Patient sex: F
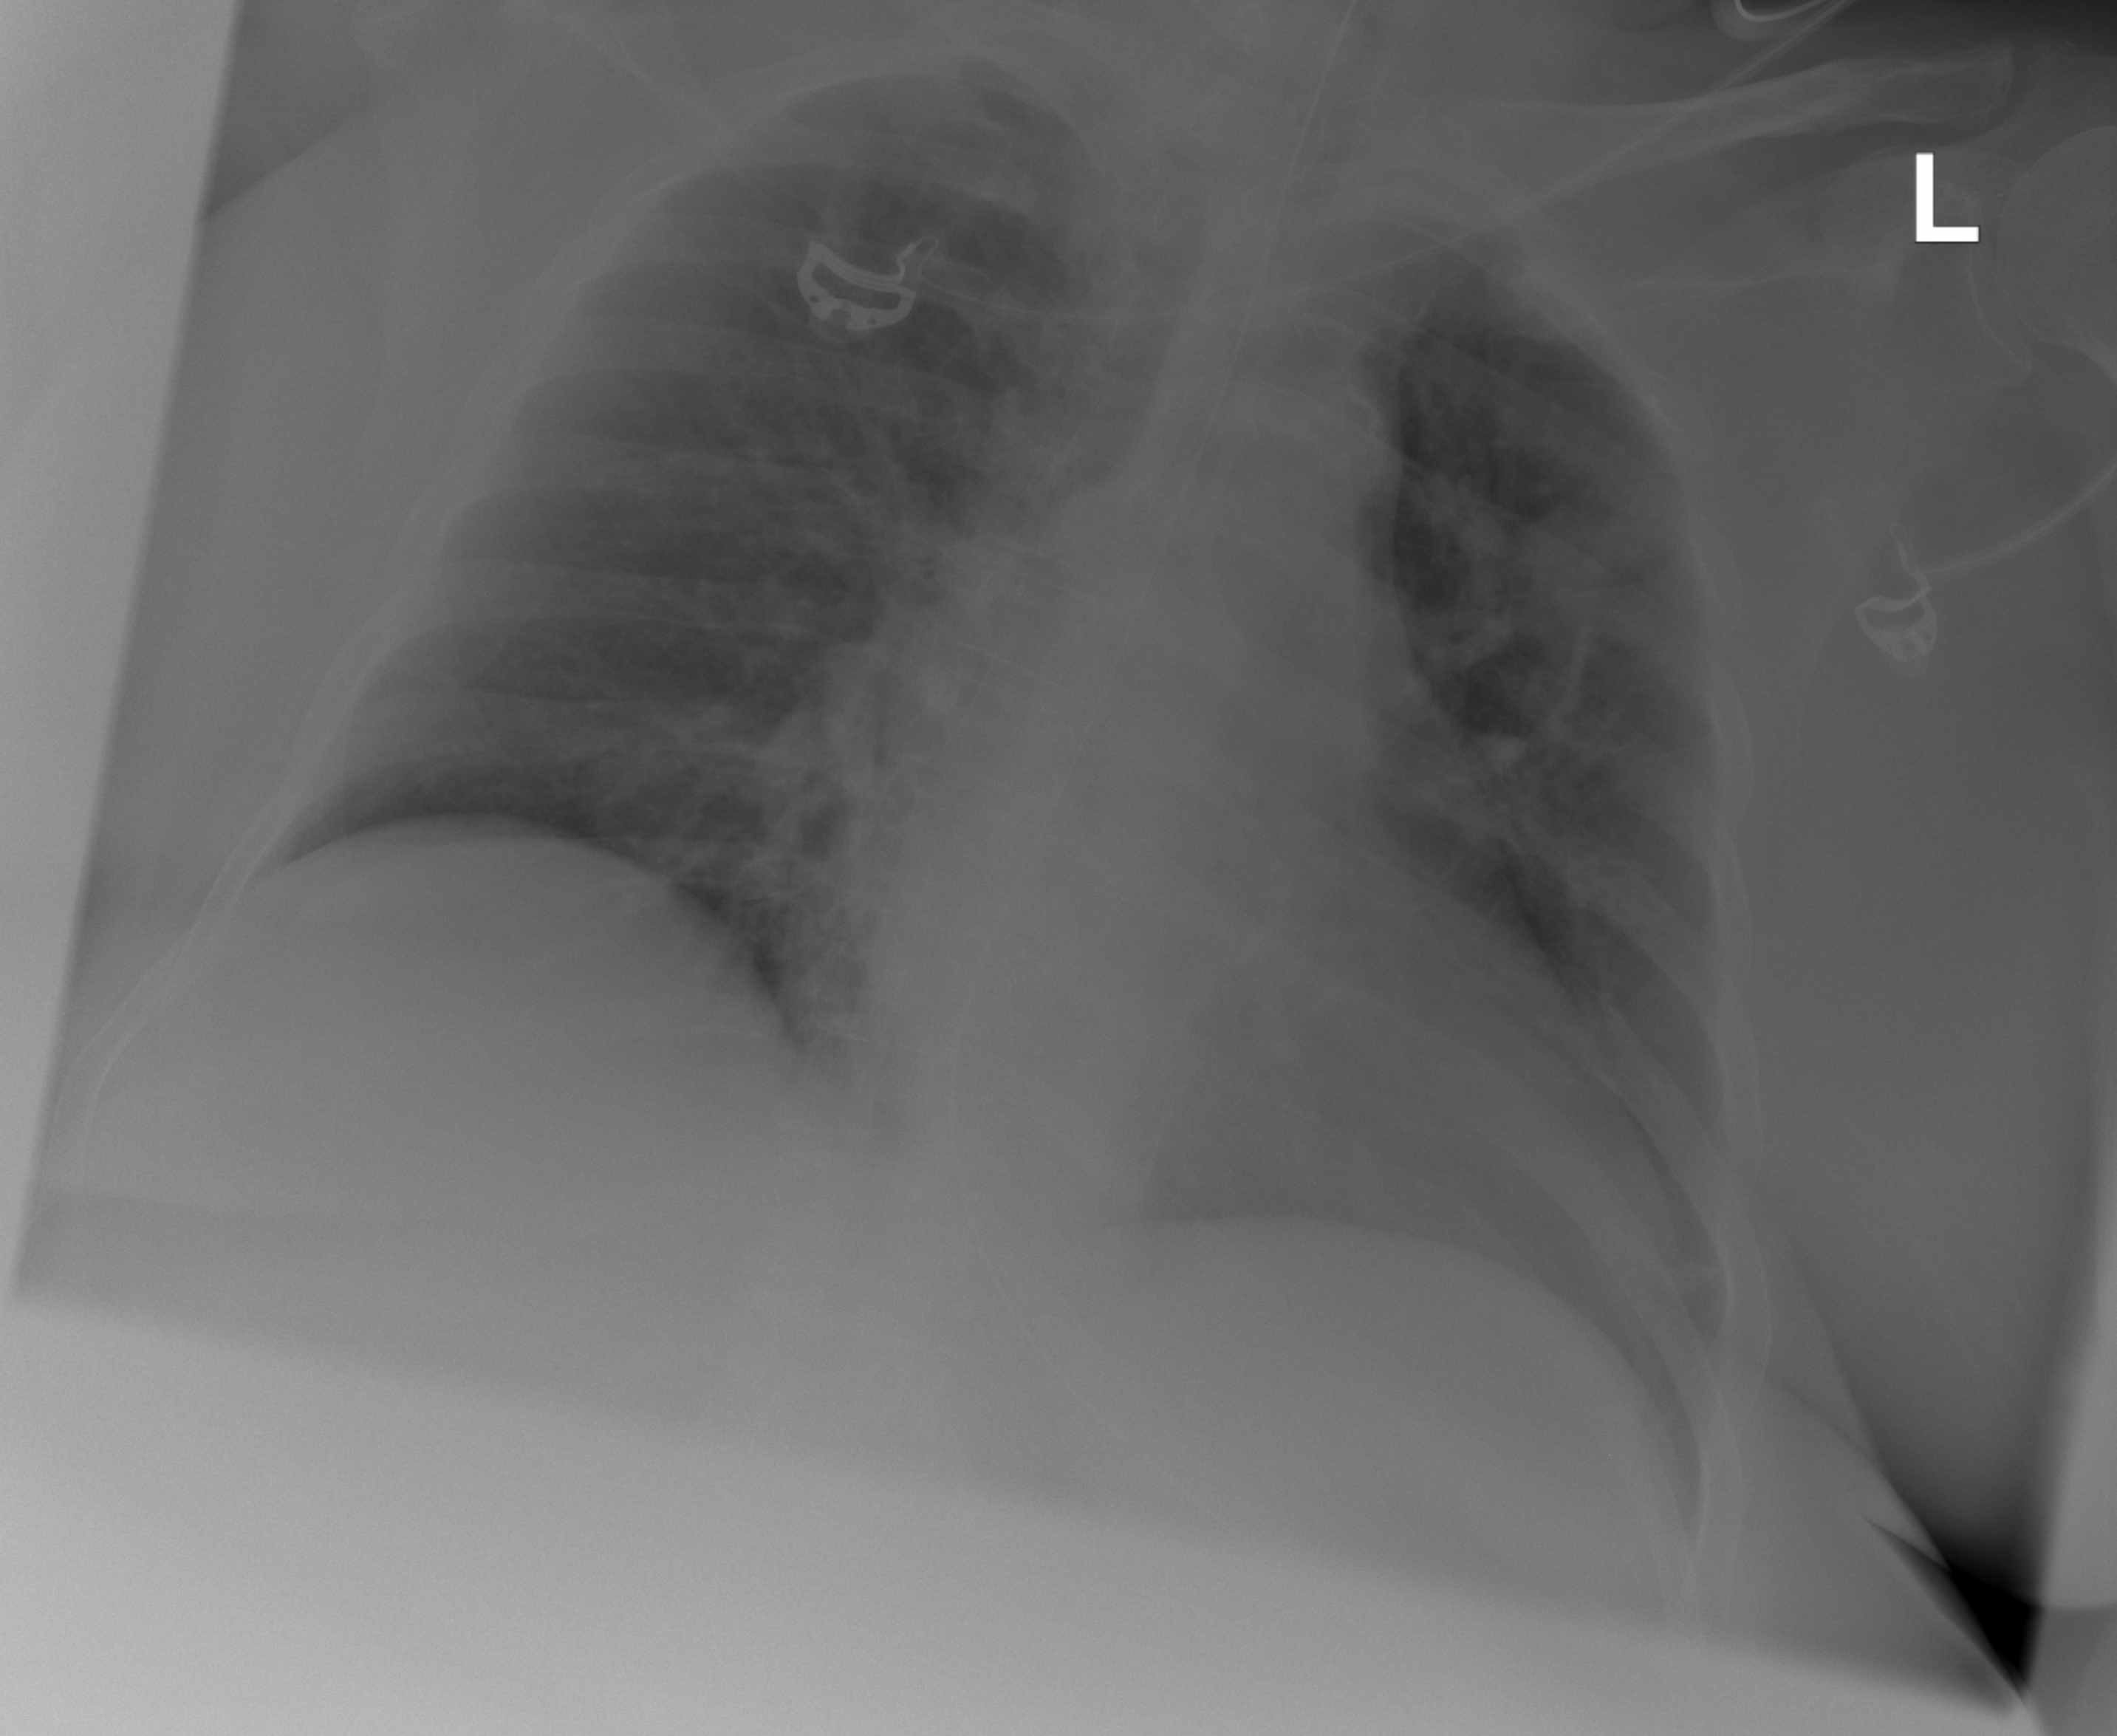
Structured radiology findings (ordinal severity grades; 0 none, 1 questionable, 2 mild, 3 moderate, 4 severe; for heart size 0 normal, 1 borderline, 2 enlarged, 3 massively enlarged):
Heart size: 2
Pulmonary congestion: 2
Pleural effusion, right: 0
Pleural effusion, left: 0
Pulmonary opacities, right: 0
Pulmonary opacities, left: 2
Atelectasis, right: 0
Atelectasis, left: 0